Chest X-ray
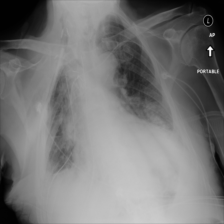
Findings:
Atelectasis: positive
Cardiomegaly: negative
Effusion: negative
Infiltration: positive
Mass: negative
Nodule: negative
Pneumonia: negative
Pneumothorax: negative
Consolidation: negative
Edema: negative
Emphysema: negative
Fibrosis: negative
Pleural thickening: negative
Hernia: negative